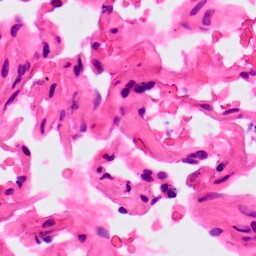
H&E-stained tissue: Lung